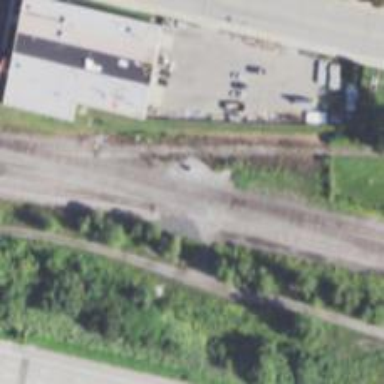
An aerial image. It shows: Railway siding for service.